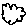
Label: cloud